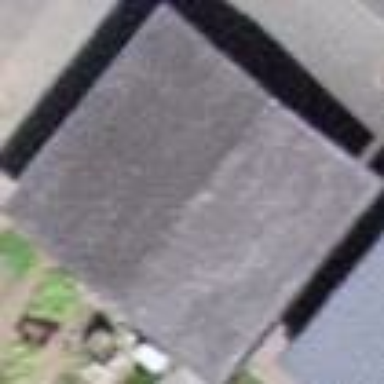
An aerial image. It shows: Garage building.